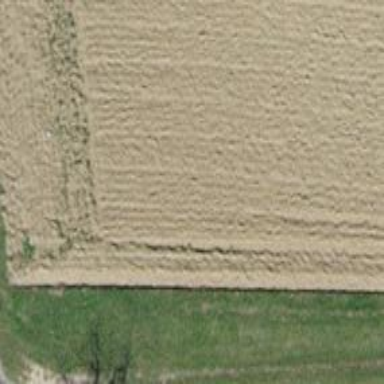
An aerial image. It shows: Farm.